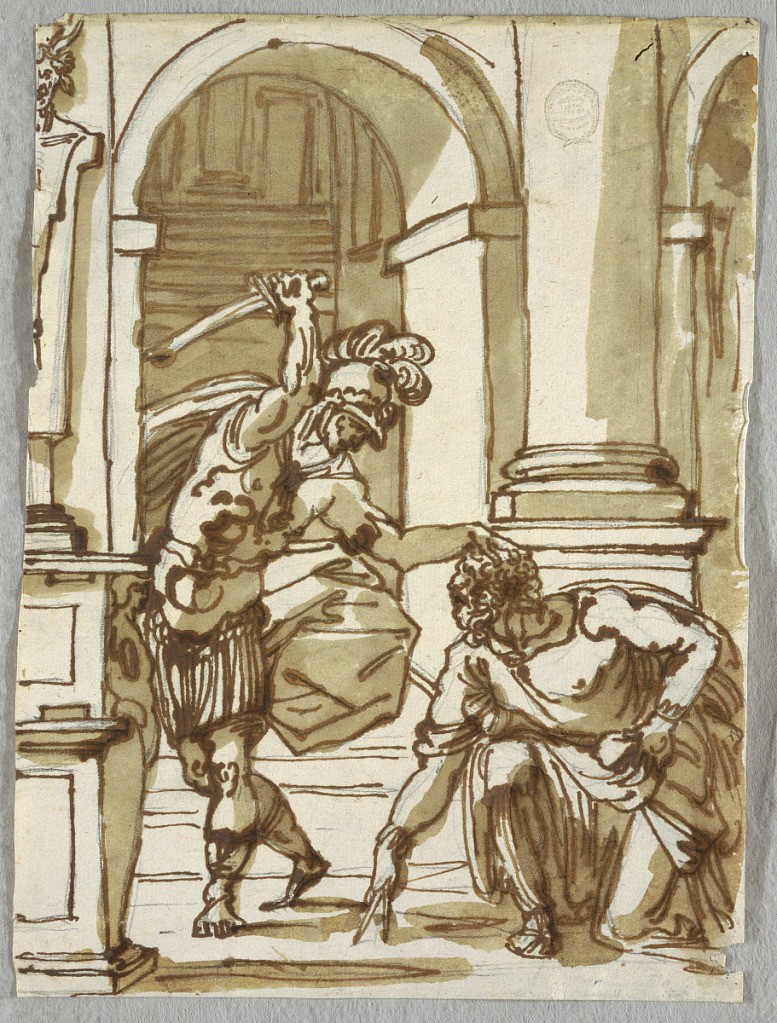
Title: The Death of Archimedes
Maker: Felice Giani, Italian, 1758–1823
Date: ca. 1820
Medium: Pen and ink, brush and sepia wash over graphite on cream laid paper
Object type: Drawing
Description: Soldier puts his left hand upon head of old man, raising his sword with other. Archimedes kneels on floor of portico, working with compass.